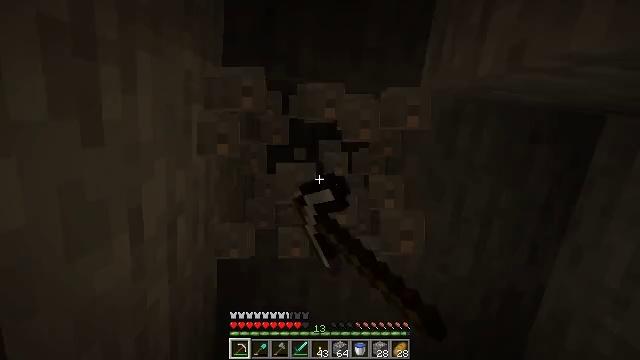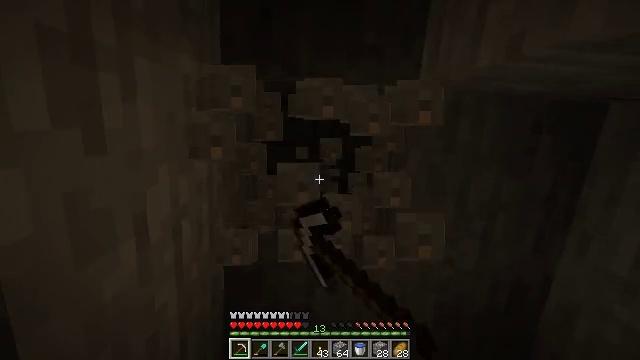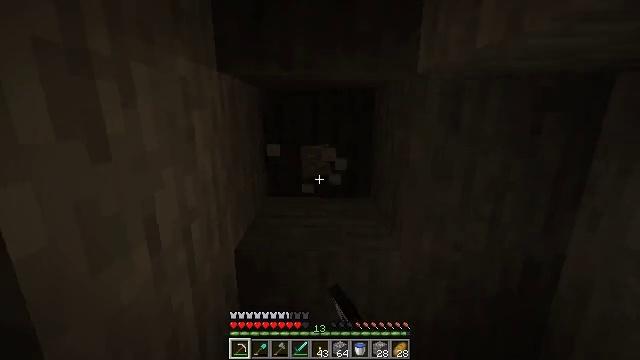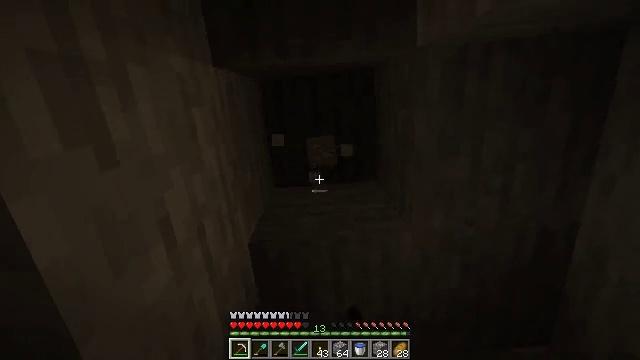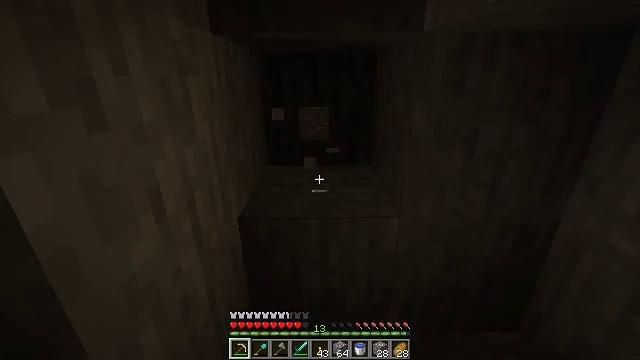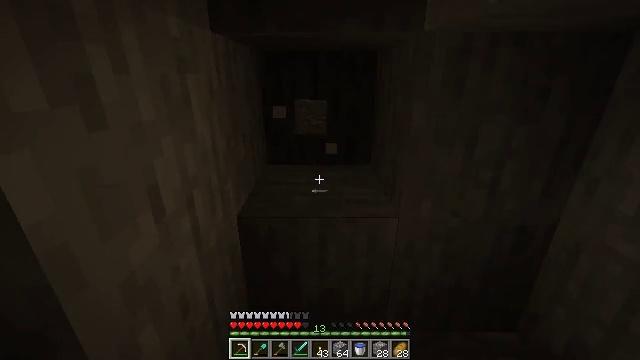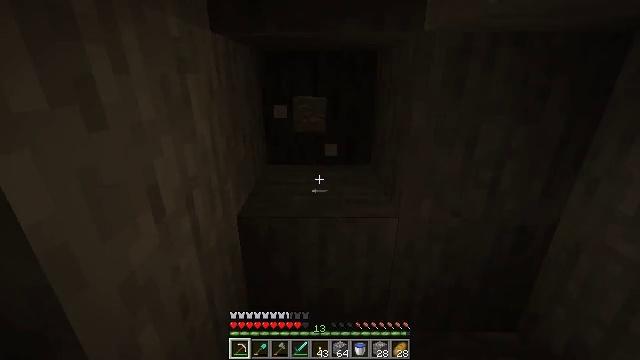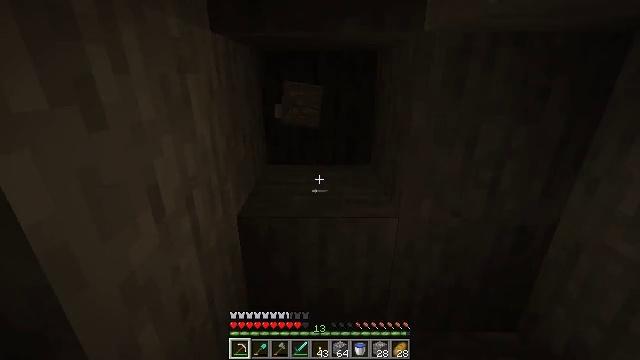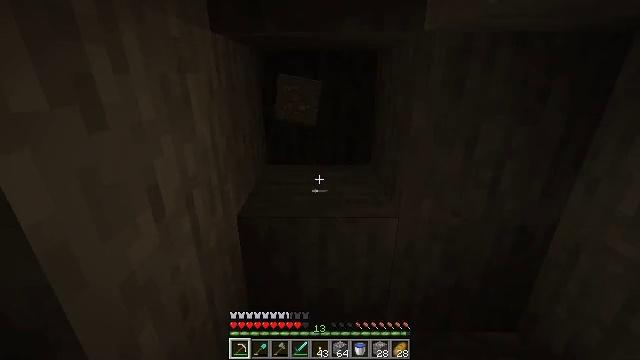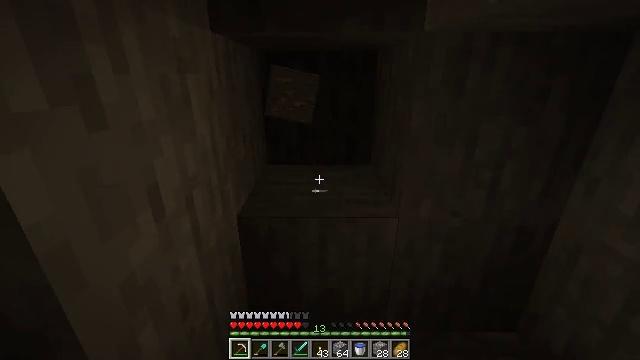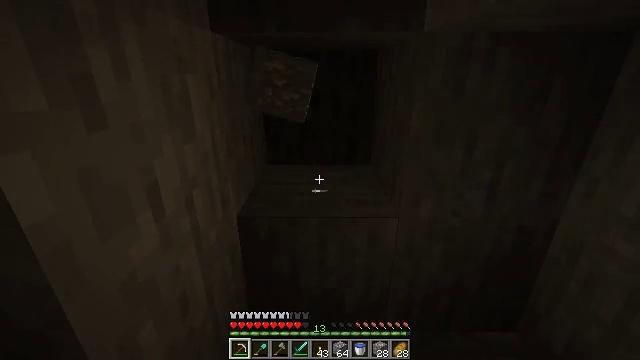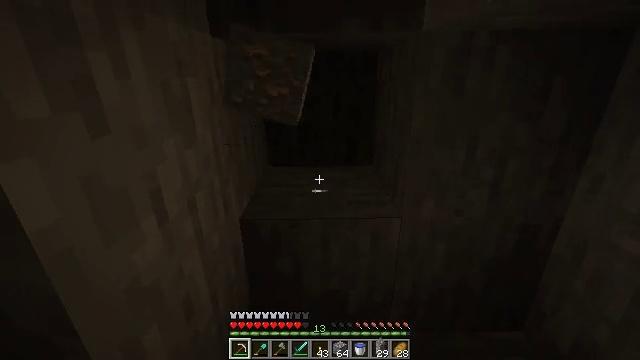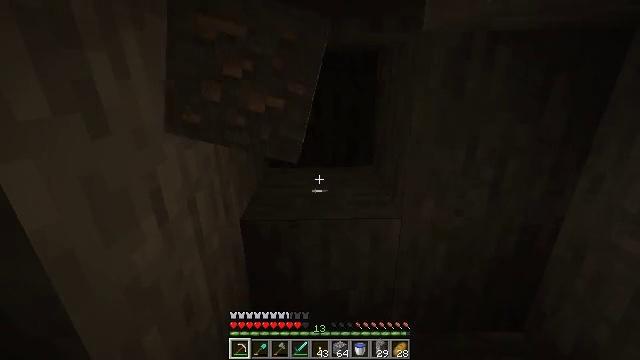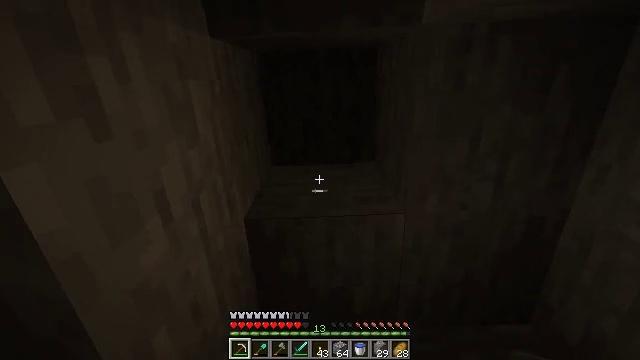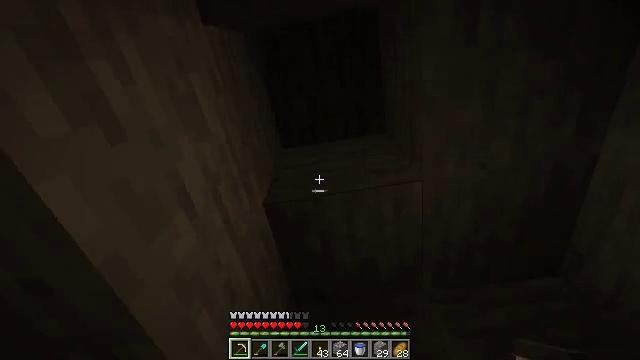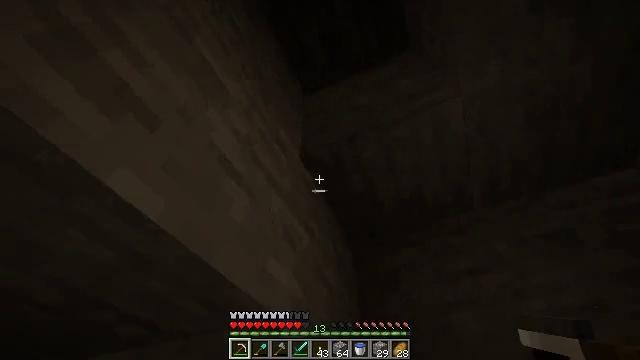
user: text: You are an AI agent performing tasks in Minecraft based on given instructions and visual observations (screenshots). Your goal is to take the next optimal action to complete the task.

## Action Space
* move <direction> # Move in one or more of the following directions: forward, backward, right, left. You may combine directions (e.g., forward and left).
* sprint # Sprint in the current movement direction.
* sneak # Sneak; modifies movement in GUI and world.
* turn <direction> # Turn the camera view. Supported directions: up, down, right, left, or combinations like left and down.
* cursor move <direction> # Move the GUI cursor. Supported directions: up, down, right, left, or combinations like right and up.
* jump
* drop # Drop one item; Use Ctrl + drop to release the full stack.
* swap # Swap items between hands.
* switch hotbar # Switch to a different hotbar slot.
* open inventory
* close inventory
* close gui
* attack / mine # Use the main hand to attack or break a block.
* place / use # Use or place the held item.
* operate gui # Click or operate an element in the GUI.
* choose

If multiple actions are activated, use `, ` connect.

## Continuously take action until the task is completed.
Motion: motion action
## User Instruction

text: Dig up carrots from the soil.
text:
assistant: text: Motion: turn left, attack / mine
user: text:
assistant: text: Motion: turn left and down, attack / mine
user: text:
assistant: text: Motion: turn left and down
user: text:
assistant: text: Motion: turn right and down
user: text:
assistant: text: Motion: no_op
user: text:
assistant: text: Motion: no_op
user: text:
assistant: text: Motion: no_op
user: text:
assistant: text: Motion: no_op
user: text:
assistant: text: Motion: no_op
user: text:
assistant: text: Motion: no_op
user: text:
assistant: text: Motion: turn left
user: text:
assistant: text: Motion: no_op
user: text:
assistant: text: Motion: turn left
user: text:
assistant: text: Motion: turn left and down
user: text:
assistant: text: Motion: turn left and down
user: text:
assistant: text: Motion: turn left and down
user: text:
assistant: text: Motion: turn left and down
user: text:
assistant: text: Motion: turn left and down
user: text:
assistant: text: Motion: turn left and down
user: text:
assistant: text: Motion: turn left and down
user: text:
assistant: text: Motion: turn left
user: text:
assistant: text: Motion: move forward, turn left
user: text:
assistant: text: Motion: move forward, turn left
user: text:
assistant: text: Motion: move forward, turn left
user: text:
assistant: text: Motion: move forward, turn left
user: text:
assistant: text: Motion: move forward, turn left
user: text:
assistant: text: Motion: move forward, turn left
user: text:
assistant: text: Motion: move forward, turn left
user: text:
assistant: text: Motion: move forward, sprint, turn left
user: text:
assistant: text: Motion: move forward, sprint, turn left